Question: Genymotion starts 3 instances of adb when running. I want to use adb console for manage emulator and phone.
When I try type:
'''
$ adb shell
'''
console output this:
'''
adb server is out of date. killing...
cannot bind 'tcp:5037'
ADB server didn't ACK
* failed to start daemon *
error:
'''
When I kill all adb processes, Genymotion creates them again.
I have been tried to reinstall adb and Genymotion and it didn't help.
Adb version is 1.0.32, Linux Mint, Android Studio 2.3.1.
Genymotion use Android SDK tools, not Geny's tools.

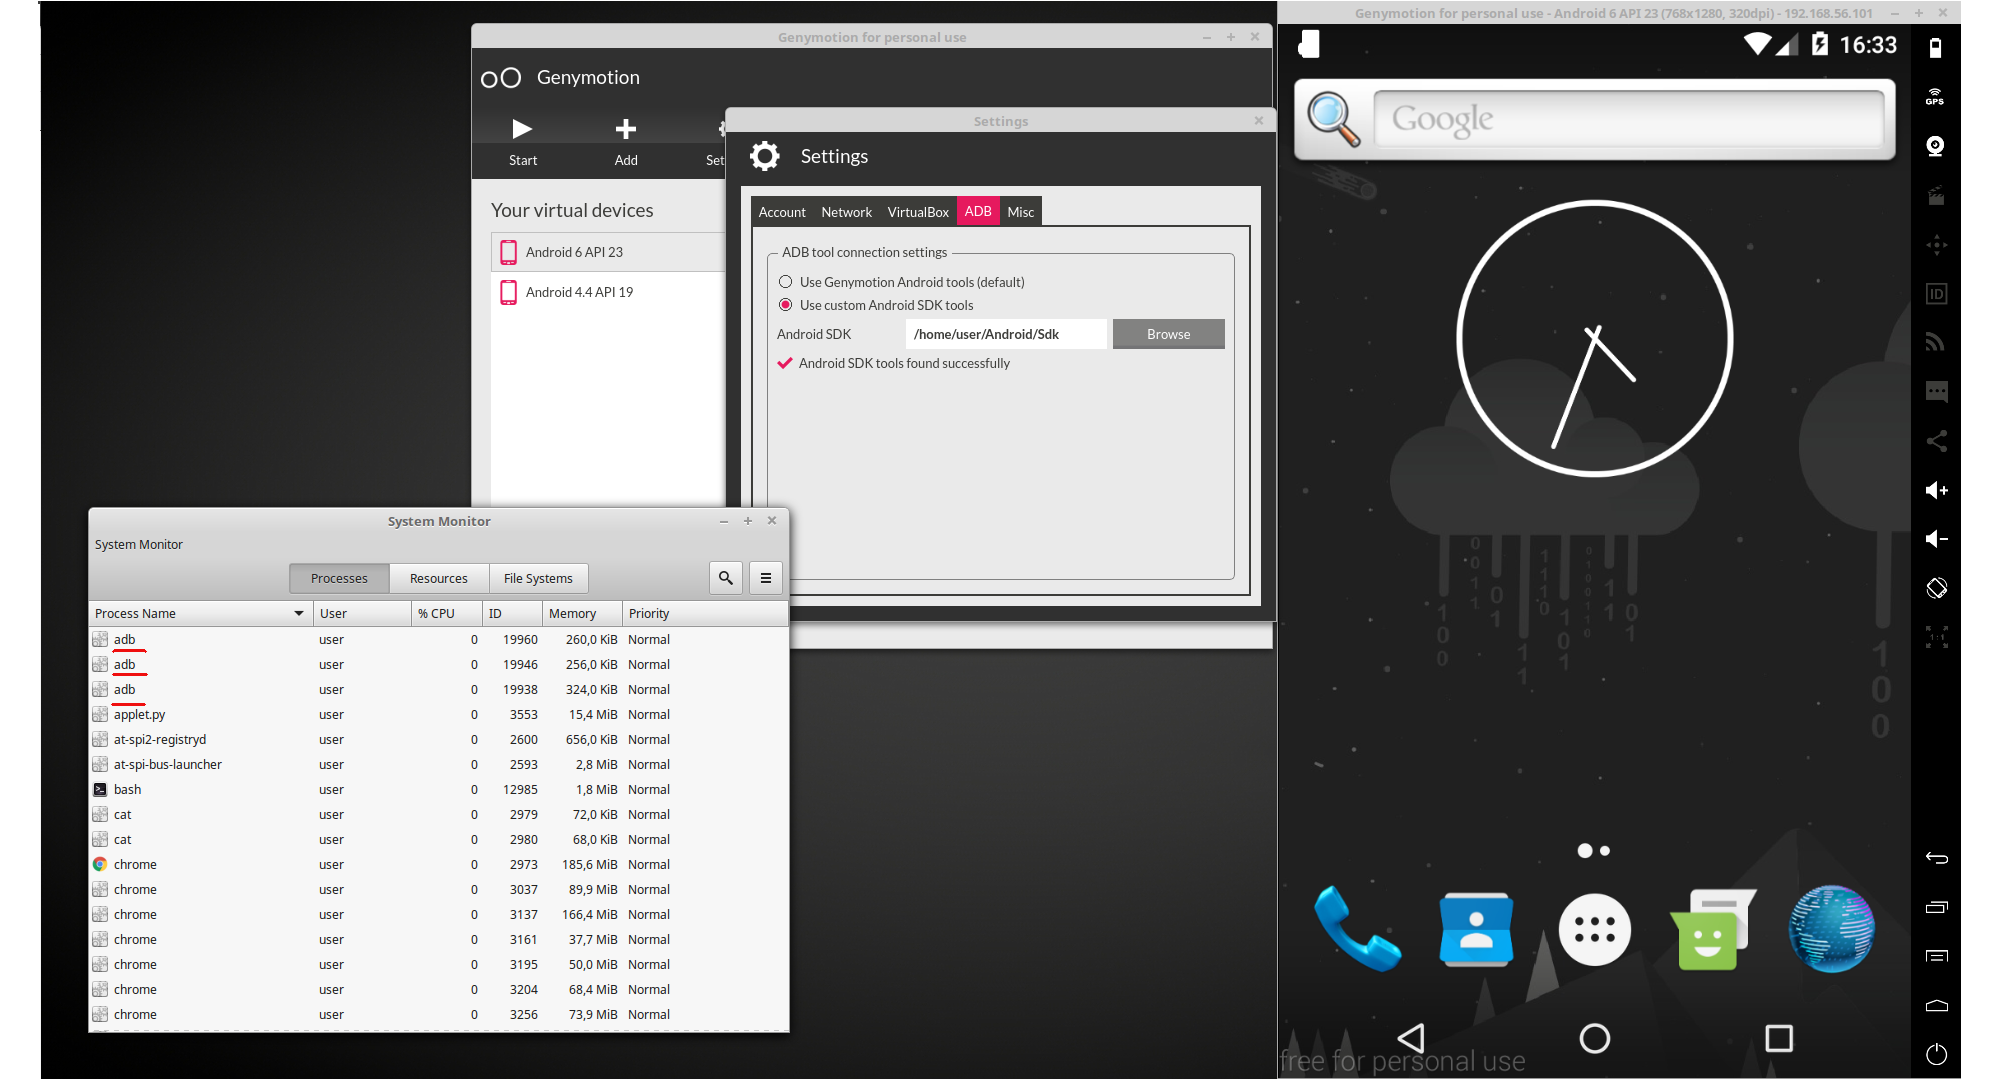
Answer: The adb version shipped with your version of Genymotion is probably older than the one in your version of Android Studio.
- - - -